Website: lowes
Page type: customer-info-address
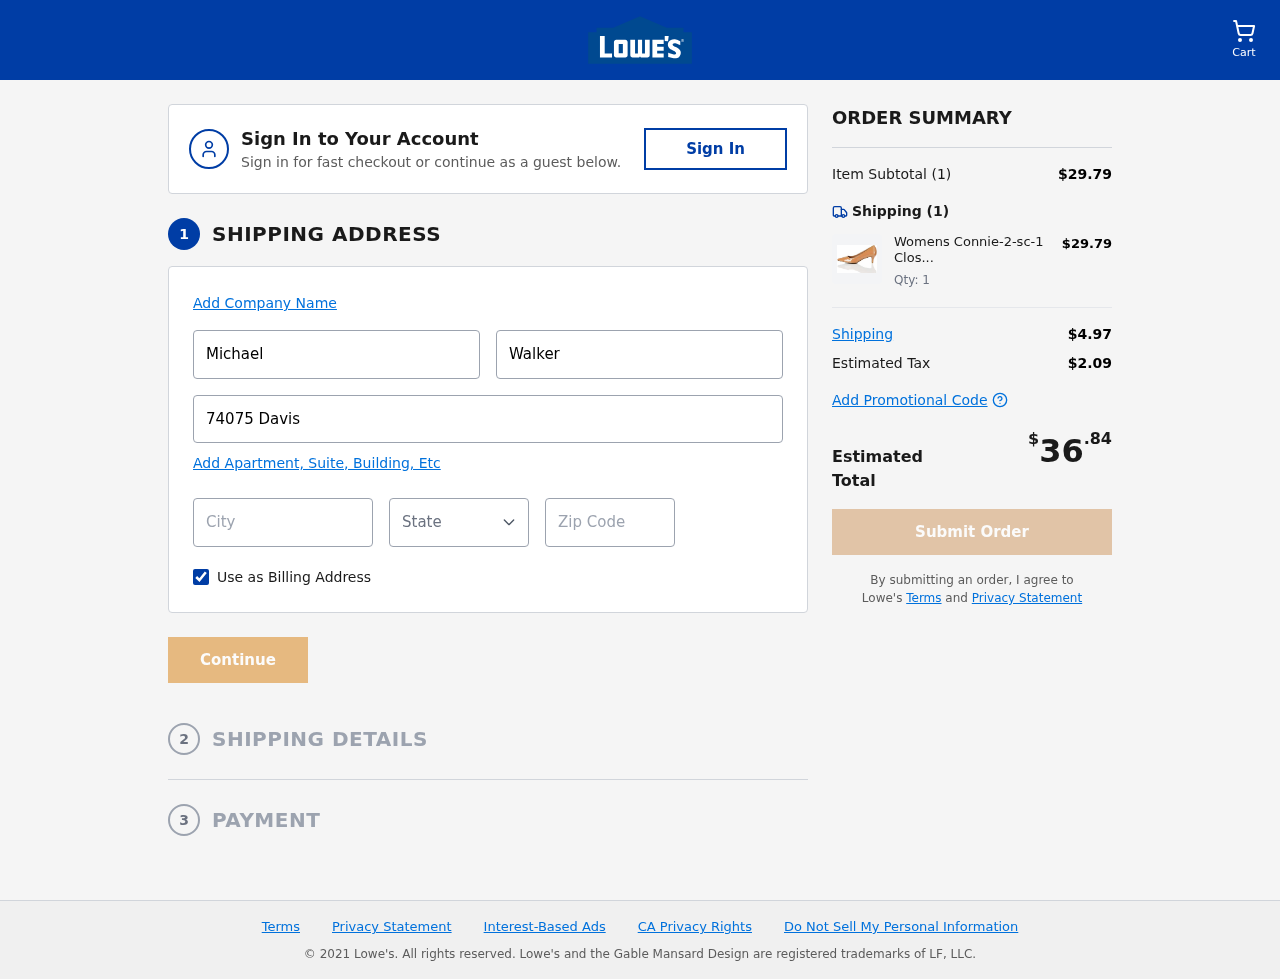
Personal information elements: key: PII_CITY
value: Jessicamouth
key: PII_FIRSTNAME
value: Michael
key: PII_LASTNAME
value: Walker
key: PII_POSTCODE
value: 02304
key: PII_STATE_ABBR
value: MI
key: PII_STREET
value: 74075 Davis Loaf Suite 495
Product elements: key: PRODUCT1_NAME
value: Womens Connie-2-sc-1 Closed Toe Heels
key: PRODUCT1_PRICE
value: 29.79
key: PRODUCT1_QUANTITY
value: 1
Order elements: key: ORDER_NUM_ITEMS
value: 1
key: ORDER_SUBTOTAL
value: $29.79
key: ORDER_NUM_ITEMS2
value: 1
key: ORDER_SHIPPING_COST
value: $4.97
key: ORDER_TAX
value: $2.09
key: ORDER_TOTAL
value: $36.84